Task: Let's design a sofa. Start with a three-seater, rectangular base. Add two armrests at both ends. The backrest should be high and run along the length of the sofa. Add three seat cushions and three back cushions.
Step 43:
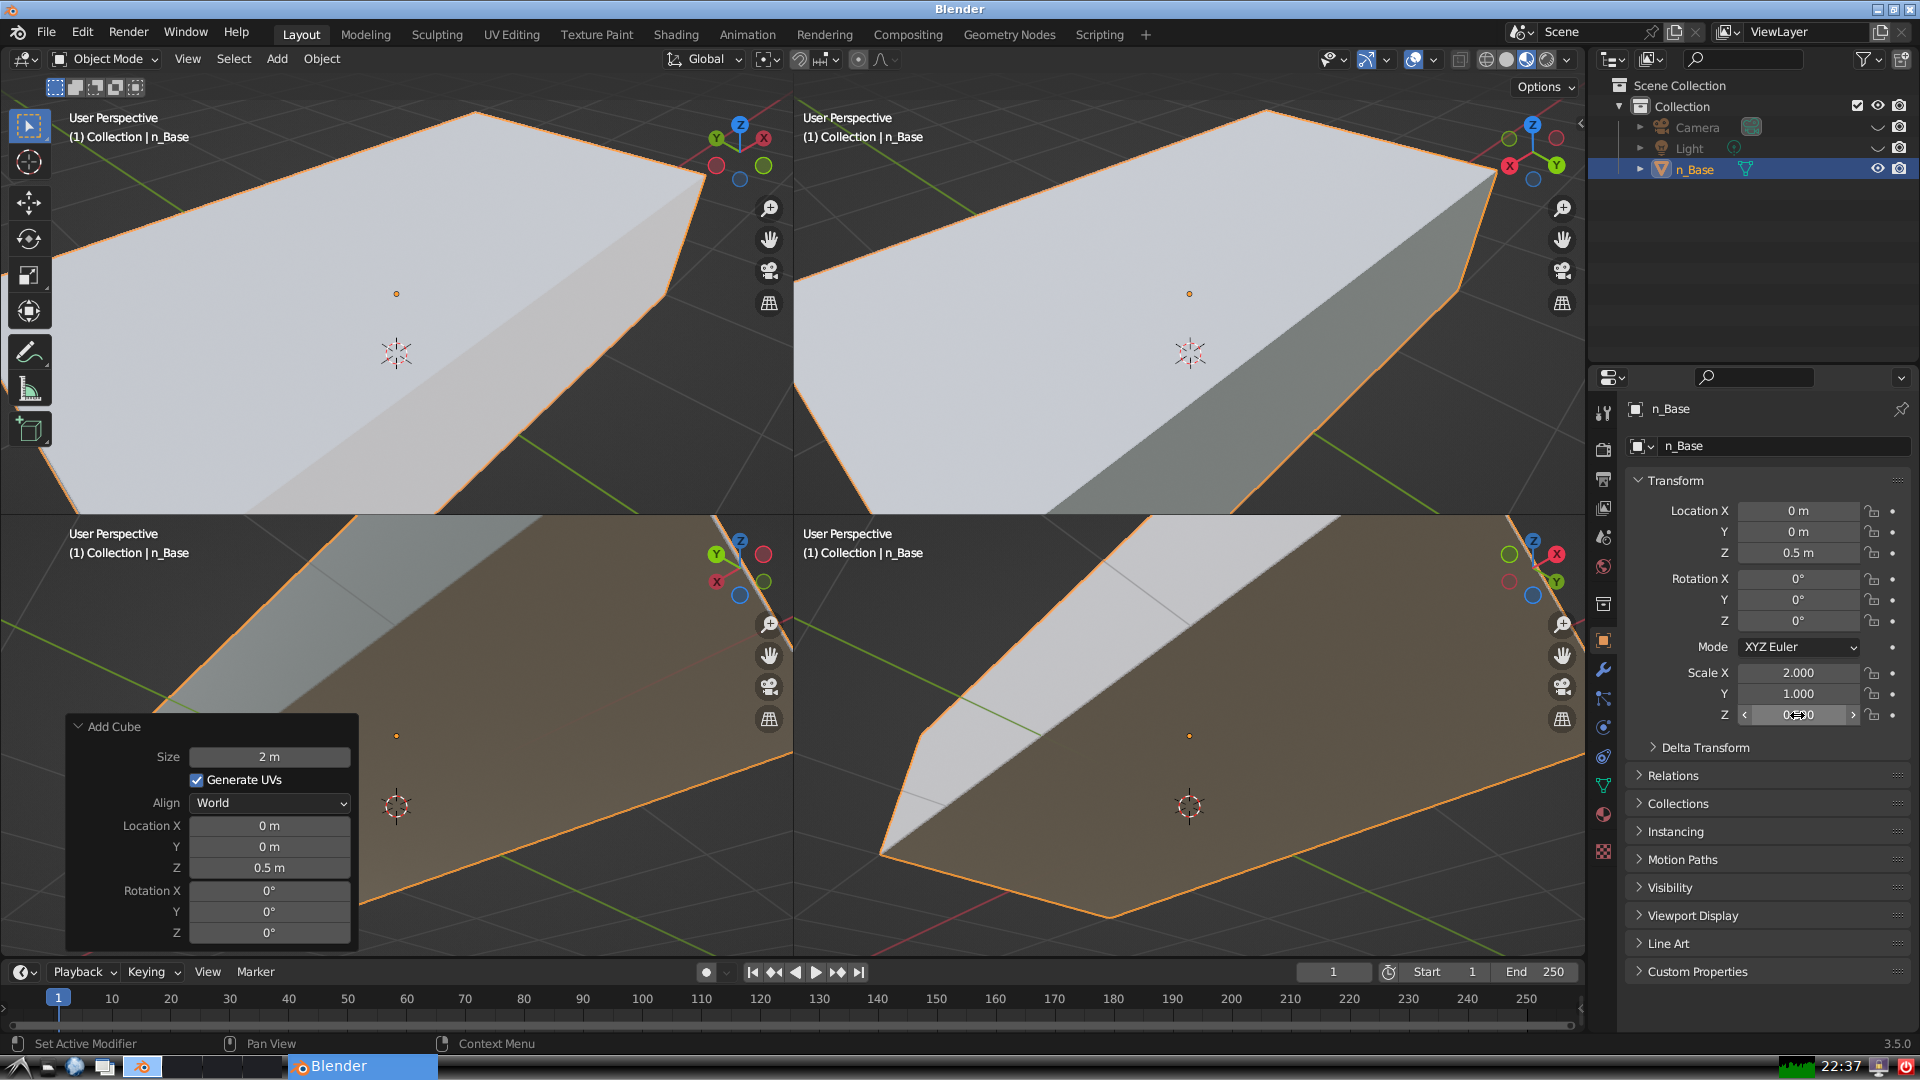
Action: {"mouse_move": [960, 540]}